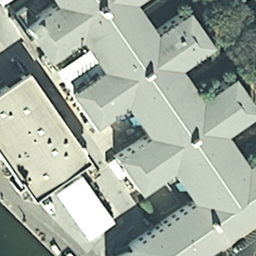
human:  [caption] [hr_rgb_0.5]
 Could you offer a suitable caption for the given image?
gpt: All the buildings line up neatly .

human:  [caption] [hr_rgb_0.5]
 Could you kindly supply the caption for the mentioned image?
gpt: There are some buildings arranged neatly .

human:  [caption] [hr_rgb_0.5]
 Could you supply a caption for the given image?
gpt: There are some buildings lined up neatly .

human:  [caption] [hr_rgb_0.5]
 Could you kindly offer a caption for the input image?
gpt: Some buildings with grey roofs arranged neatly .

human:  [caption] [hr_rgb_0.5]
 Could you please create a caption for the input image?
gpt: The buildings are lined up neatly .